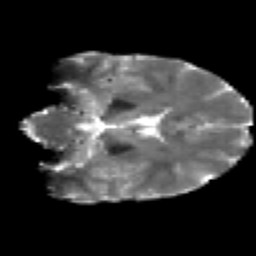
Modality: T2w
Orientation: coronal
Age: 24
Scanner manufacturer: siemens
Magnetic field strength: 3 T
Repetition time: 2.2 s
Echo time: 0.084 s